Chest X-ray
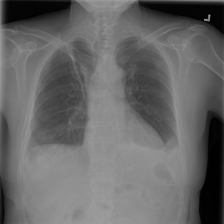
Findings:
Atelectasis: negative
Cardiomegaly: negative
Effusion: negative
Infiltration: negative
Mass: negative
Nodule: negative
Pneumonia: negative
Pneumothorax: negative
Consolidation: negative
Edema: negative
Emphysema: positive
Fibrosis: negative
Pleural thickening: positive
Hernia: negative